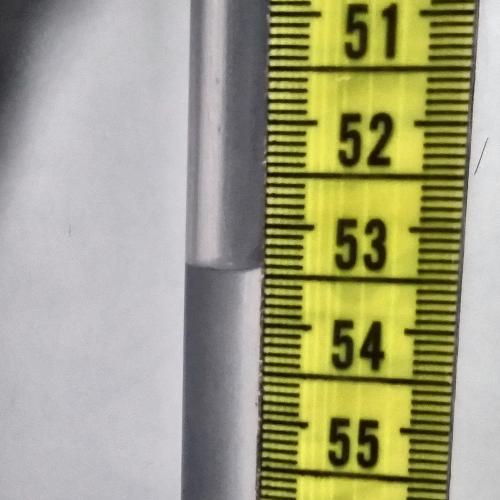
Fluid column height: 53.4 cm